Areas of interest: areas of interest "Guangzhou Jinghua Tube Manufacturing Co., Ltd."
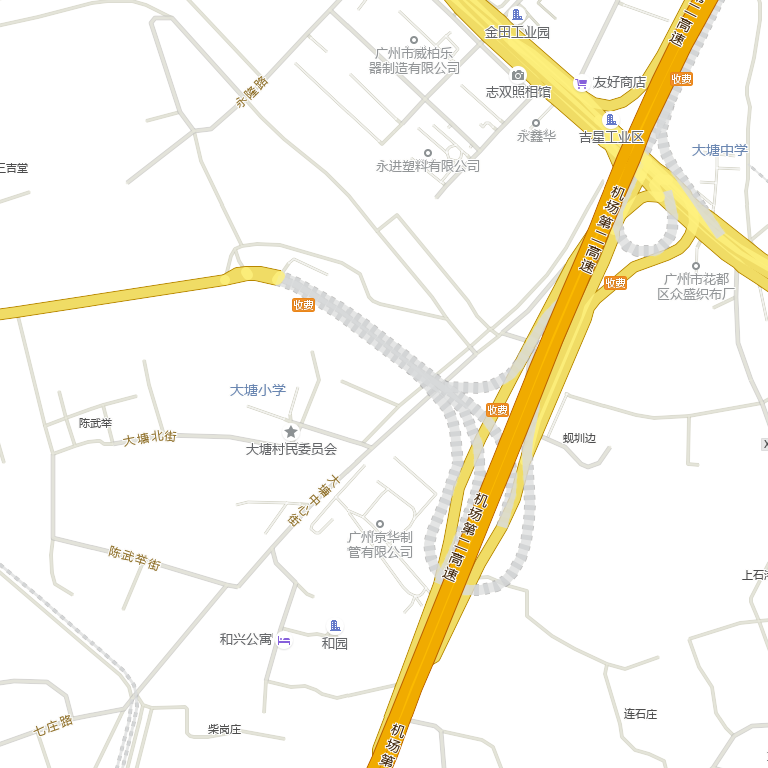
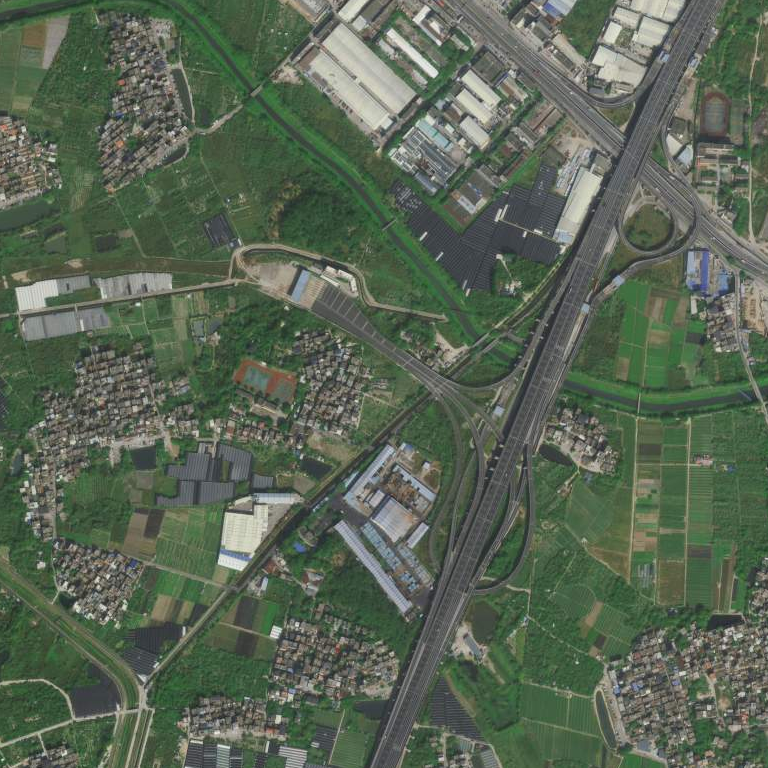